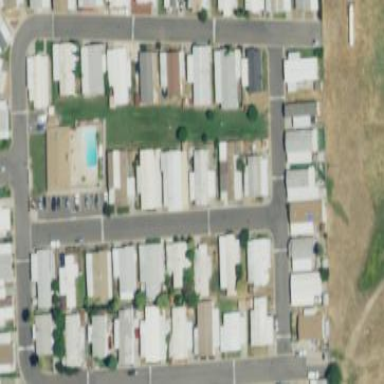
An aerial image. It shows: Residential area known as trailer park.